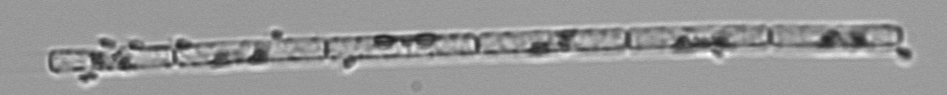
Label: Guinardia_delicatula